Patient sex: M
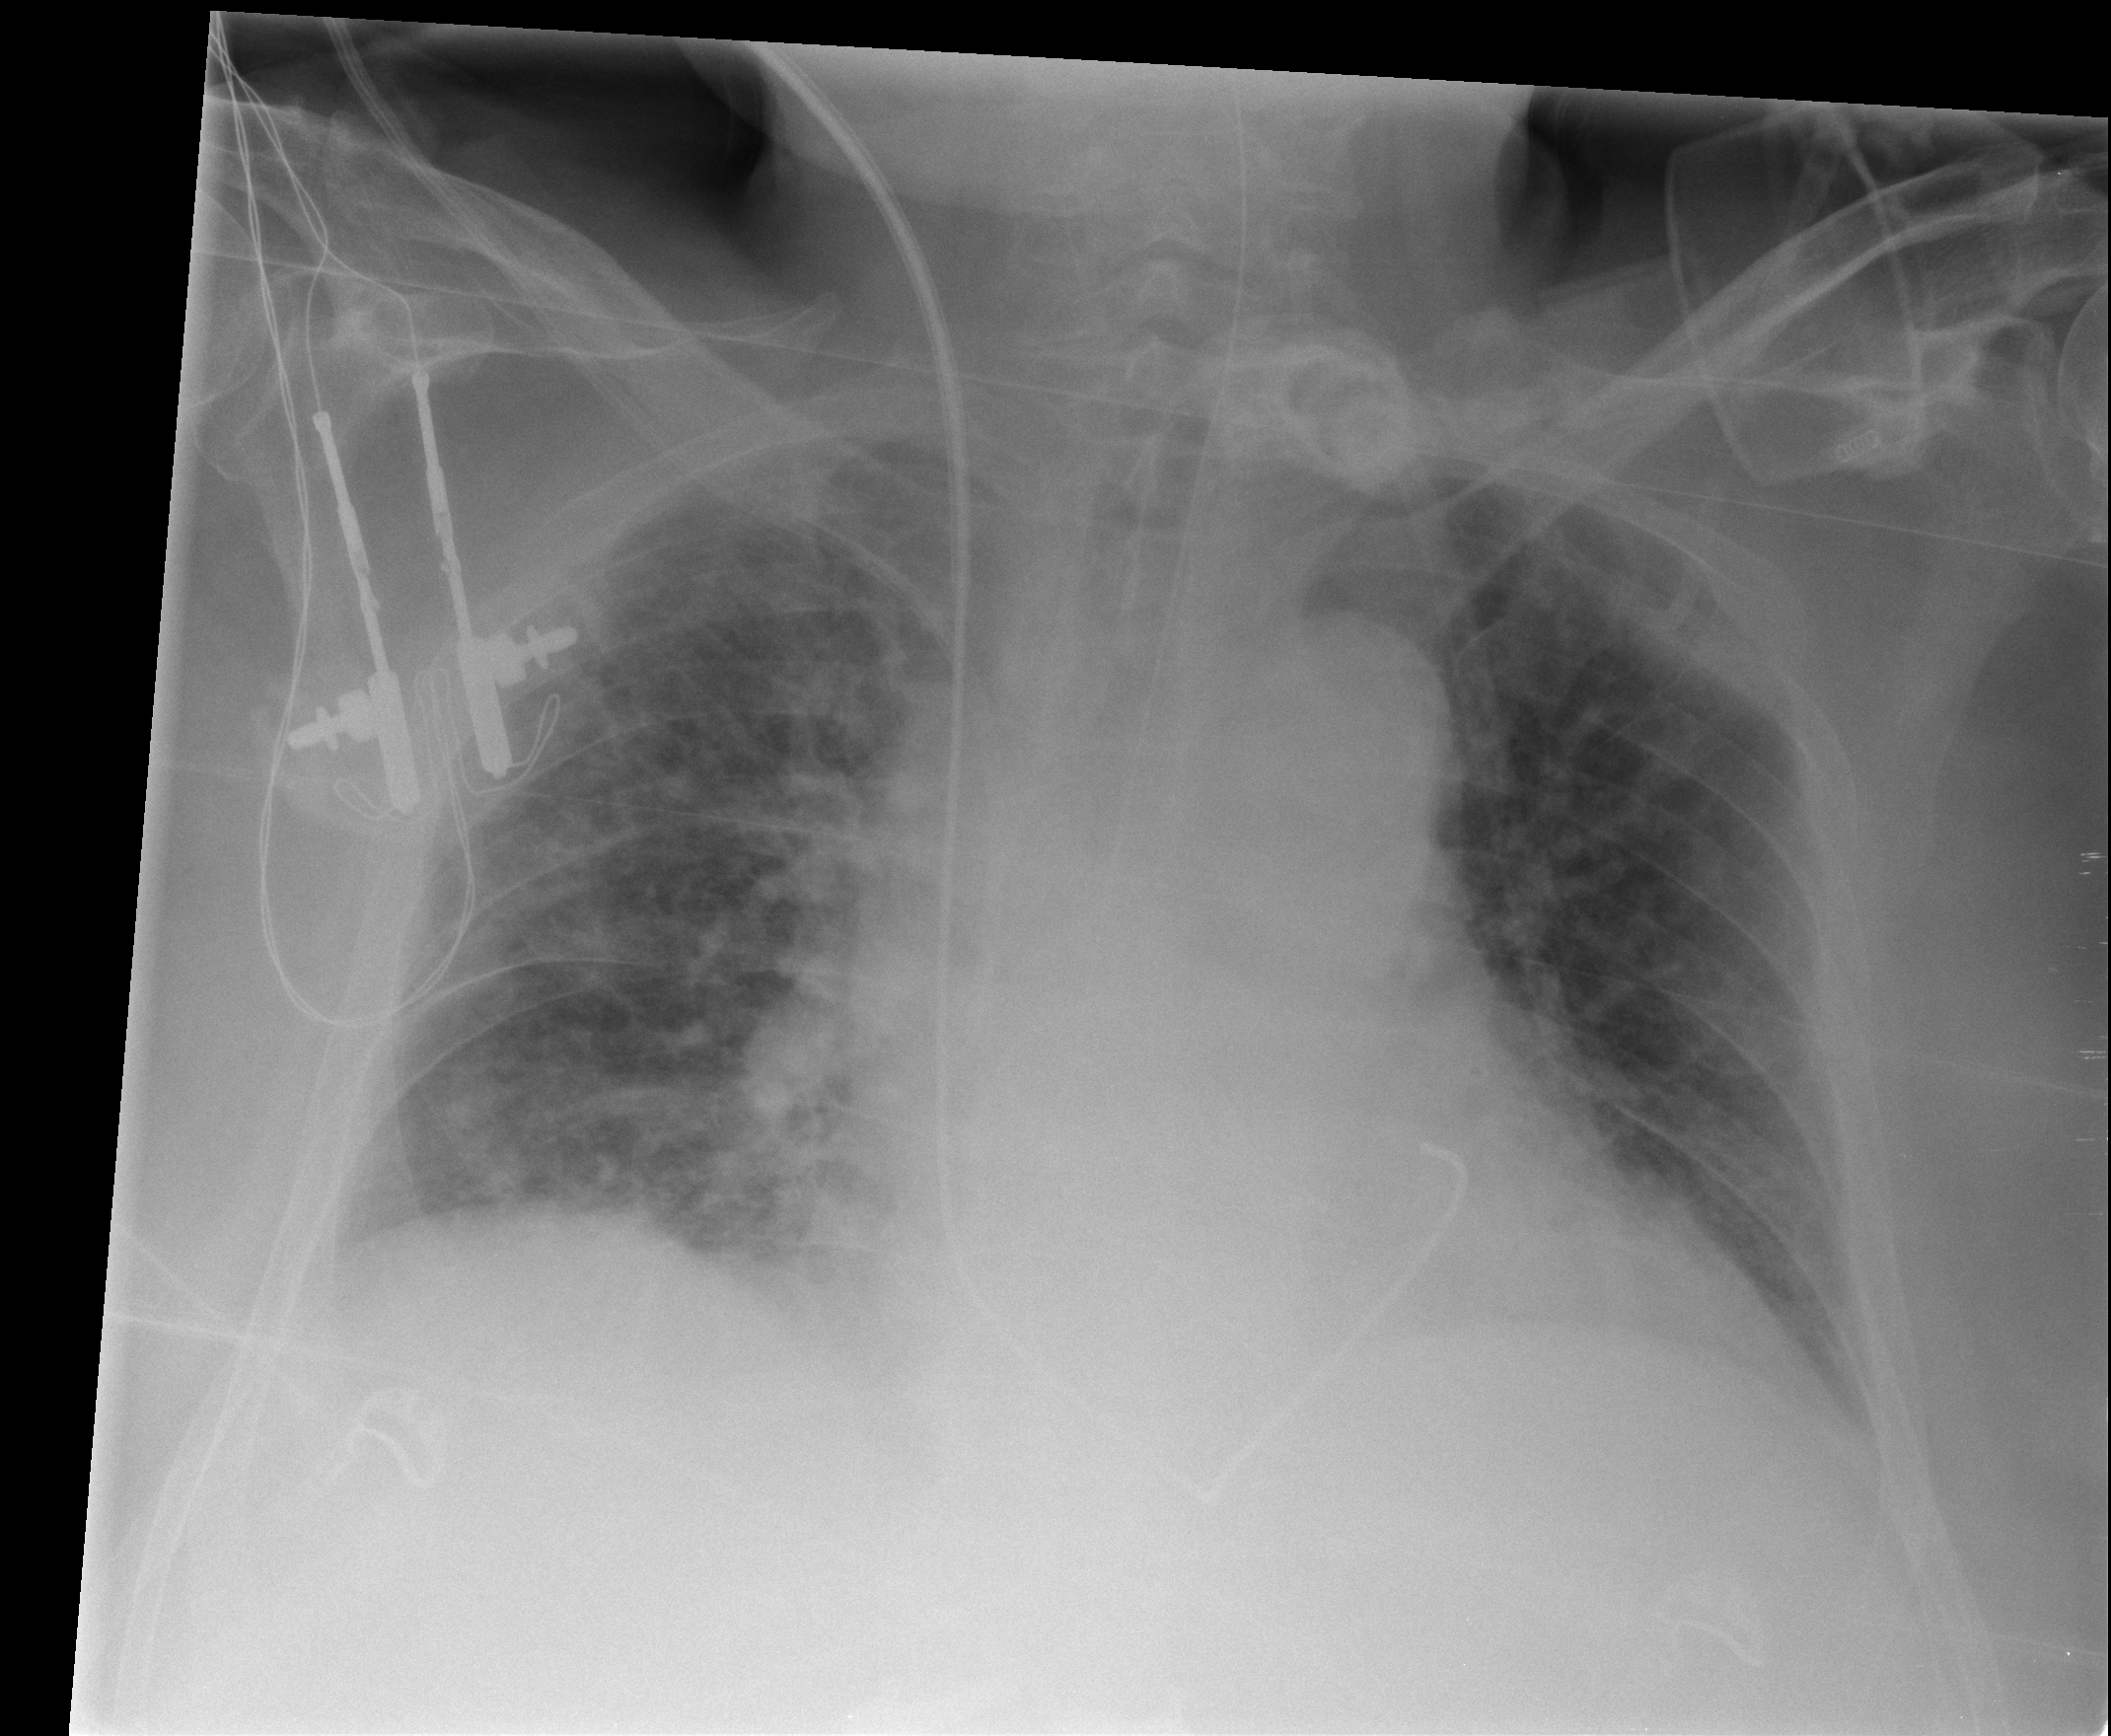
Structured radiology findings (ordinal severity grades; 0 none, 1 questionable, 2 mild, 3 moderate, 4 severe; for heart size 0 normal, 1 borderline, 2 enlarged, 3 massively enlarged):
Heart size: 2
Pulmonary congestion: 3
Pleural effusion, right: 1
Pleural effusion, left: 1
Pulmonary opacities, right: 2
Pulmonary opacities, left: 2
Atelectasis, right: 2
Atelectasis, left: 0